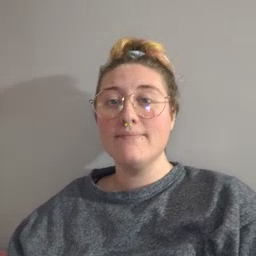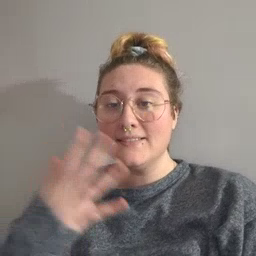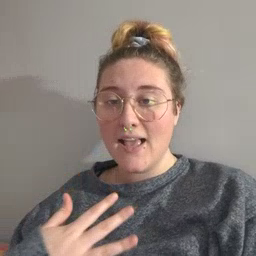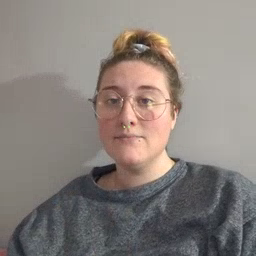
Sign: sad